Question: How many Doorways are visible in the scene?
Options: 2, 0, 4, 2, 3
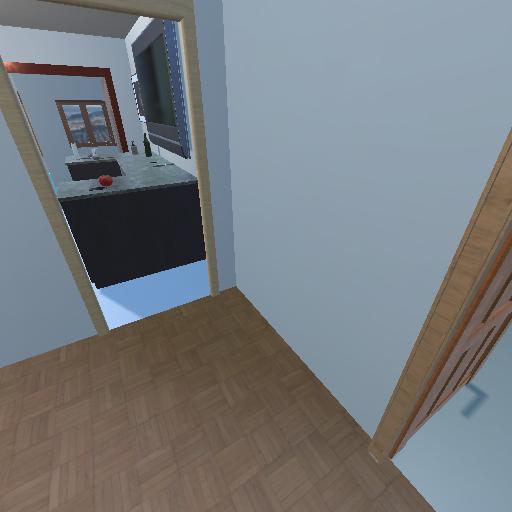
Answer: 2